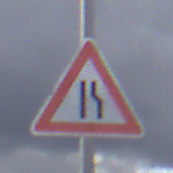
Verkehrszeichen: EinseitigVerengteFahrbahnRechts
Umgebung: Outdoor, Suburban
Tageszeit: MorningAfternoon
Wetter: PartlyCloudy
Licht: Natural
Jahreszeit: NotSpecified
Kontrast: LowContrast